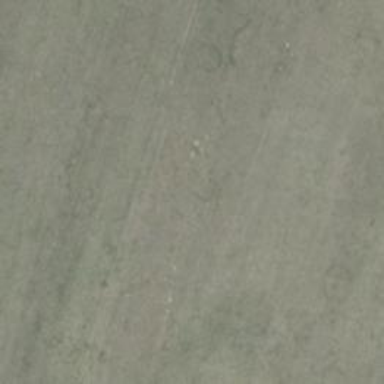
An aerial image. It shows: Grassy track with grade 5 track type.